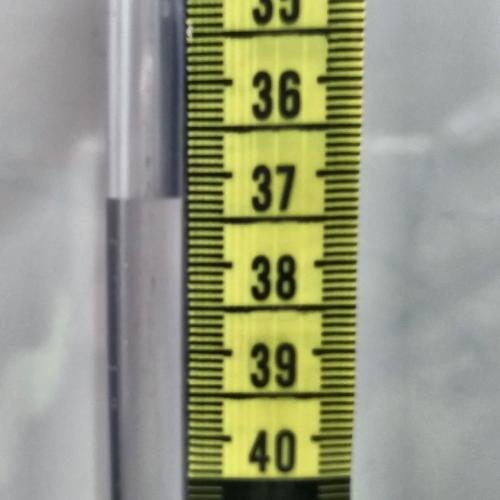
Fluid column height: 37.3 cm